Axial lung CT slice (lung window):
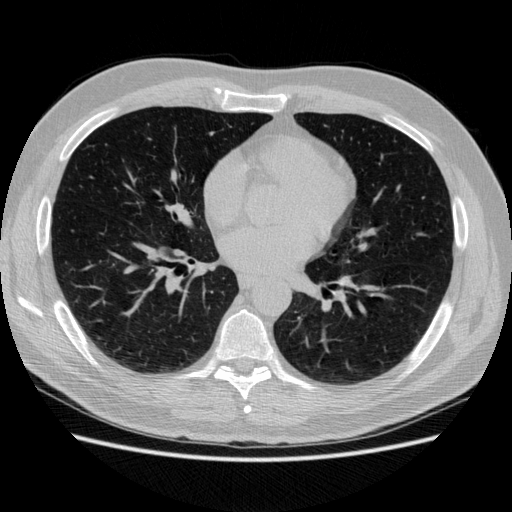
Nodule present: no